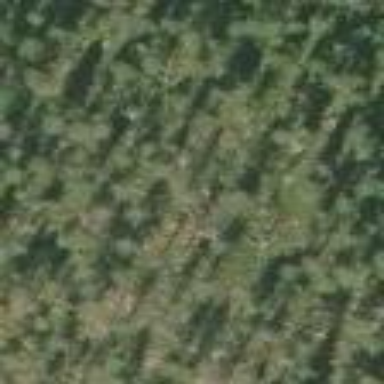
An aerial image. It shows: Woodland consisting mainly of needle-leaved trees.